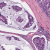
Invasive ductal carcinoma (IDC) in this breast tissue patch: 1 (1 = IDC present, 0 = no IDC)